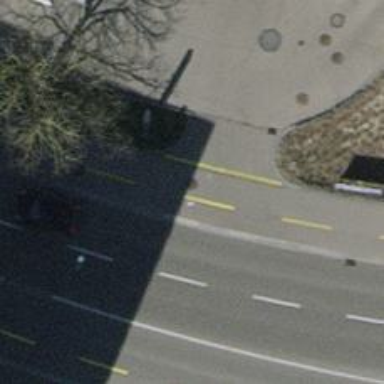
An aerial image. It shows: Unmarked crossing with traffic calming table.